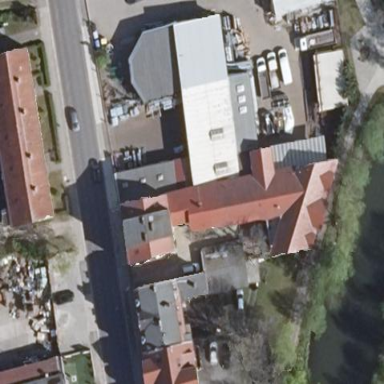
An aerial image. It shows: Building.